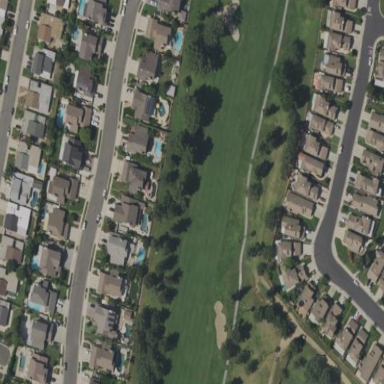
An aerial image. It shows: Golf fairway surrounded by grass.